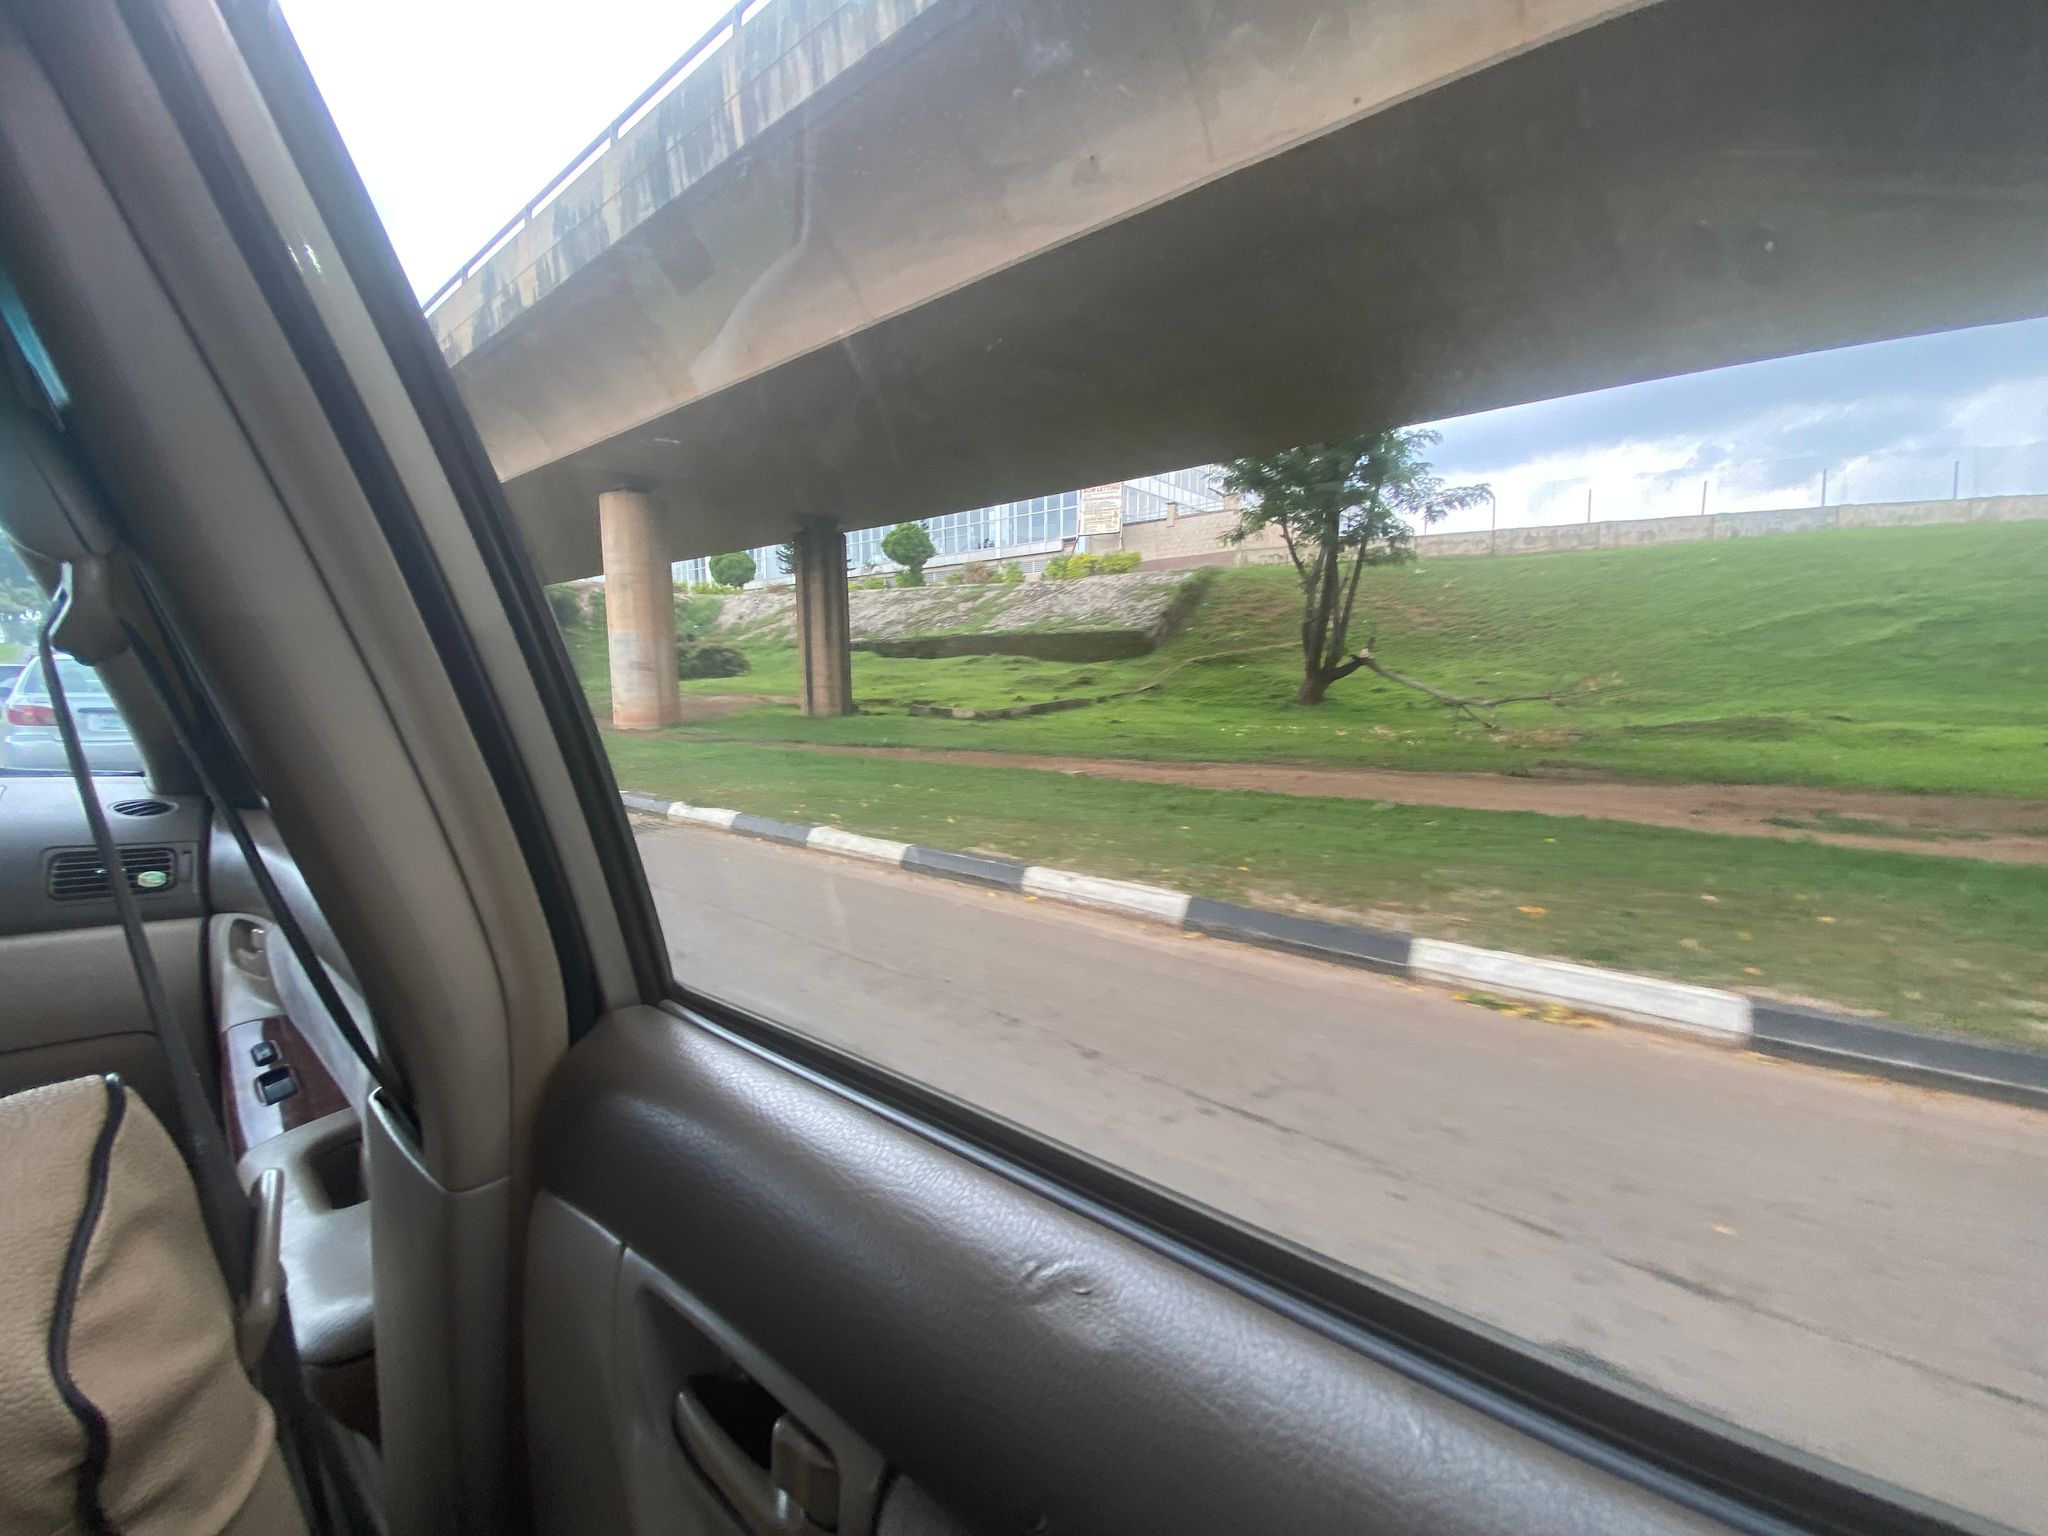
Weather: clear
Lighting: day
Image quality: good
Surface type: walking surface
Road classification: trunk, trunk_link
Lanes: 2.0
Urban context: urban centre
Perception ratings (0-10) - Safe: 5.23, Lively: 6.83, Beautiful: 2.1, Boring: 8.42, Depressing: 3.17, Wealthy: 4.5